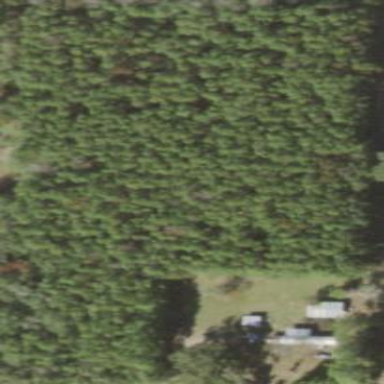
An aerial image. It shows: Forest area dominated by needle-leaved trees.